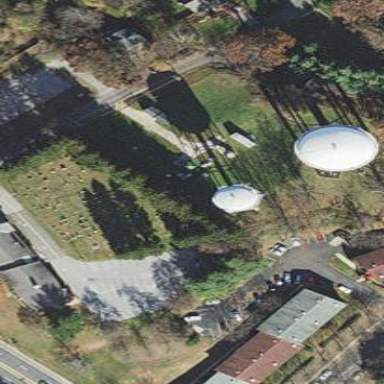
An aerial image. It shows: Graveyard.